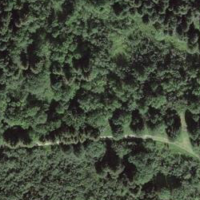
EUNIS habitat code: 43
Species observed at this site:
Campanula barbata
Draba aizoides